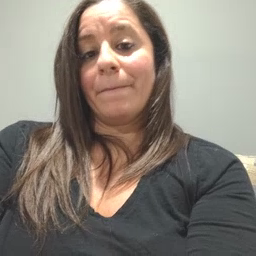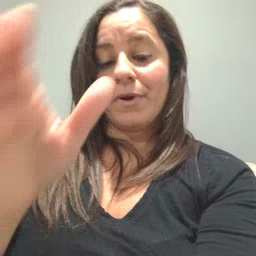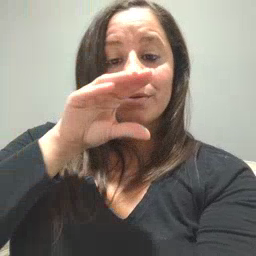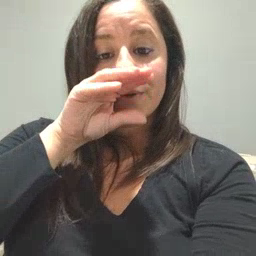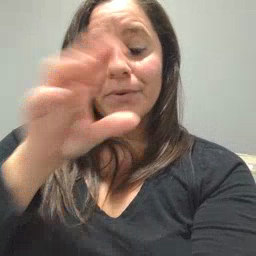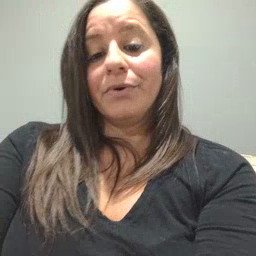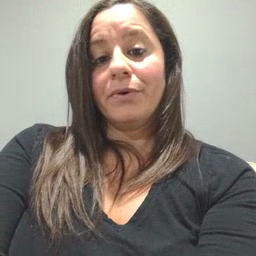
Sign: goose